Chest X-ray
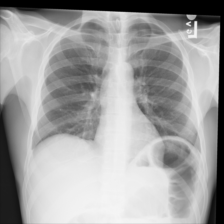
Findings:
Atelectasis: negative
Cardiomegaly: negative
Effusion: negative
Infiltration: negative
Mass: negative
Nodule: negative
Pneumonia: negative
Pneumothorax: negative
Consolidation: negative
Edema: negative
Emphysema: negative
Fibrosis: negative
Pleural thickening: negative
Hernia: negative